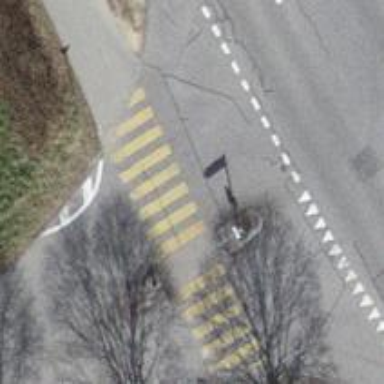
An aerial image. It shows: Zebra crossing with uncontrolled intersection and pedestrian island.